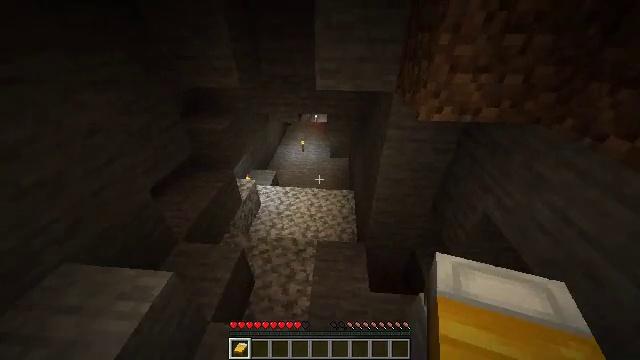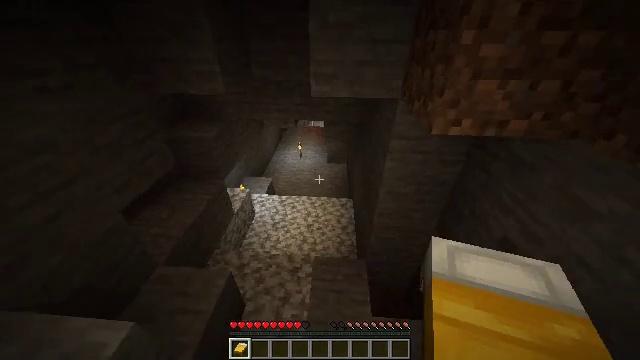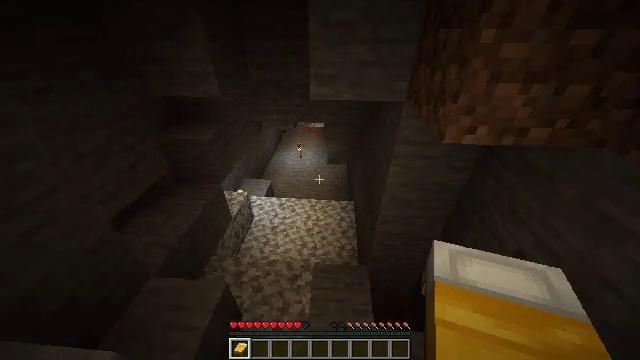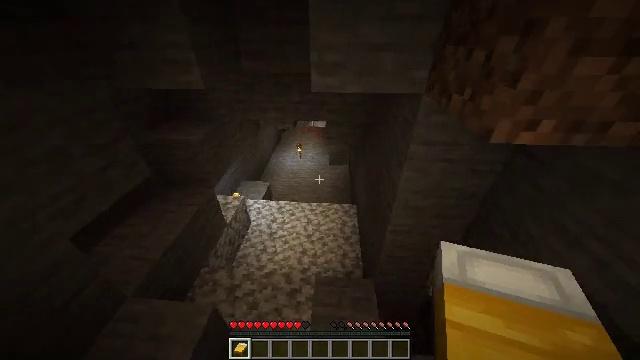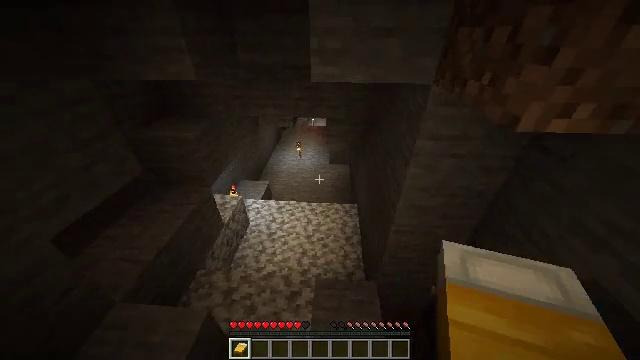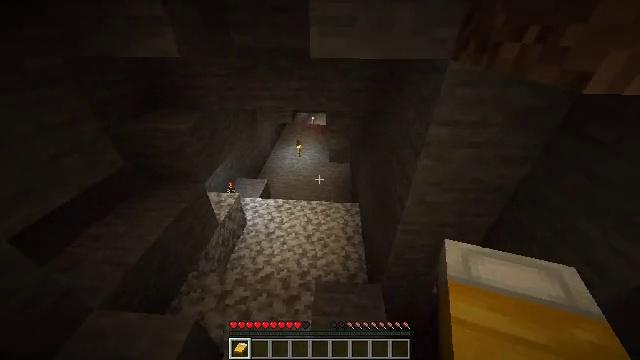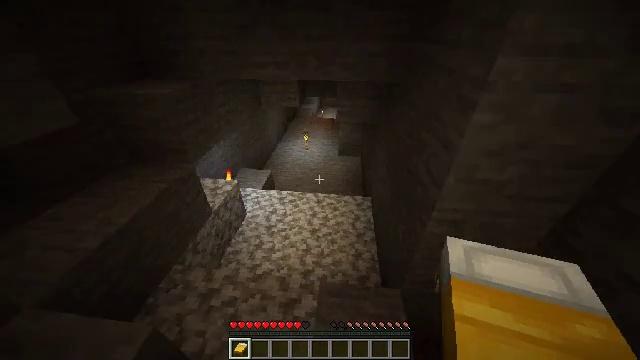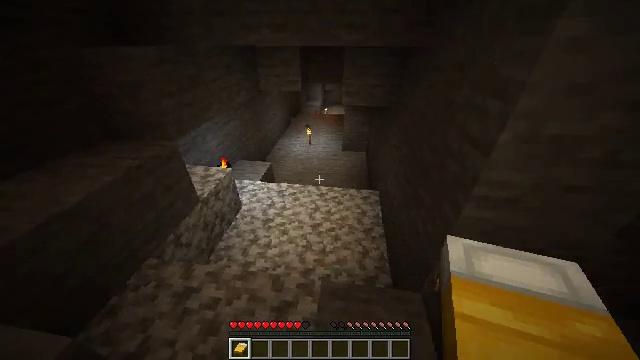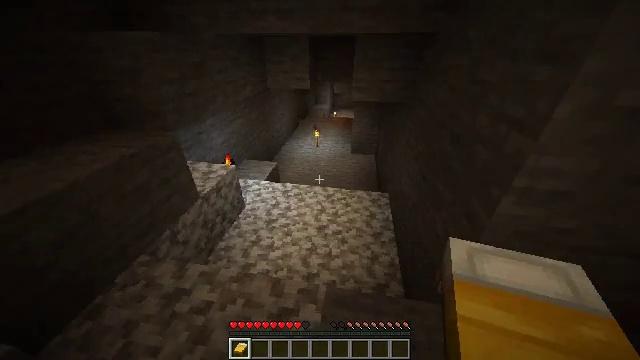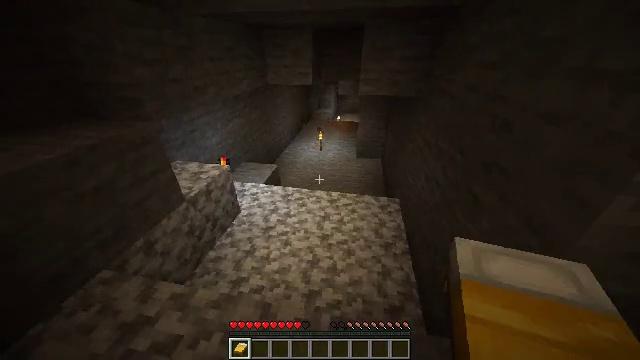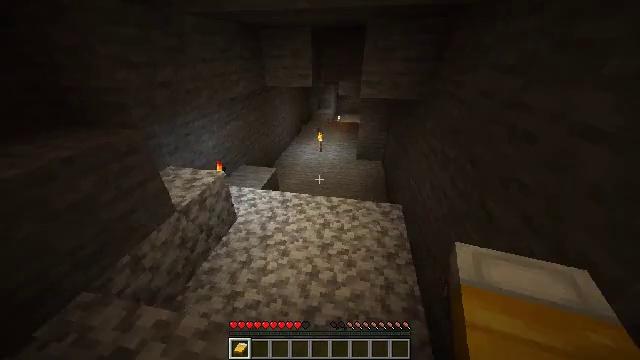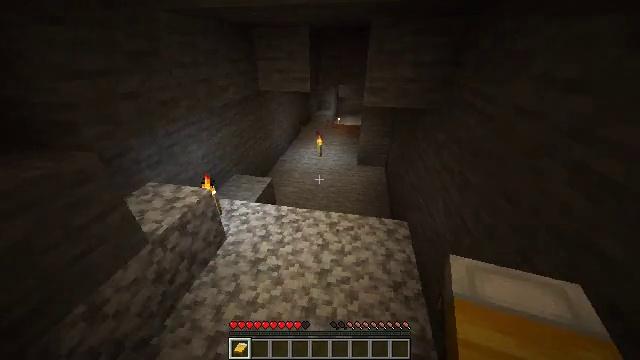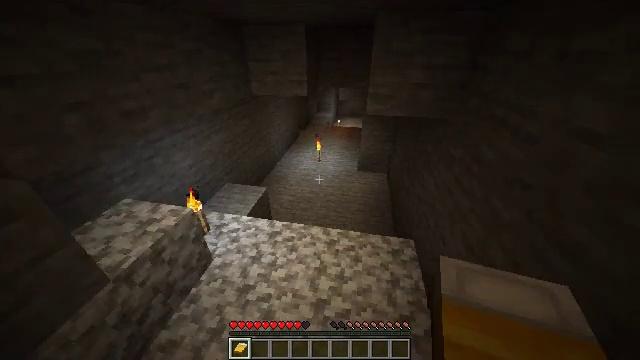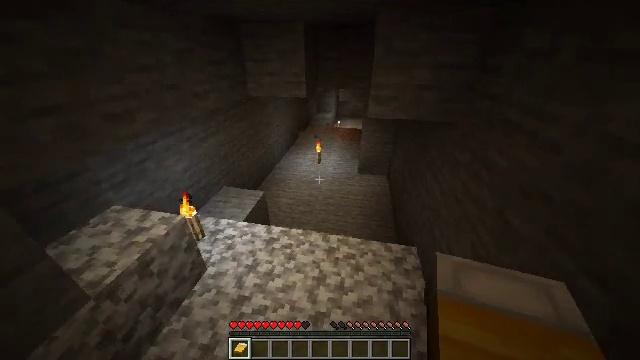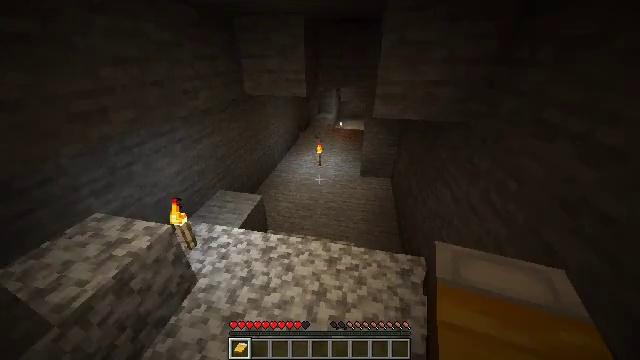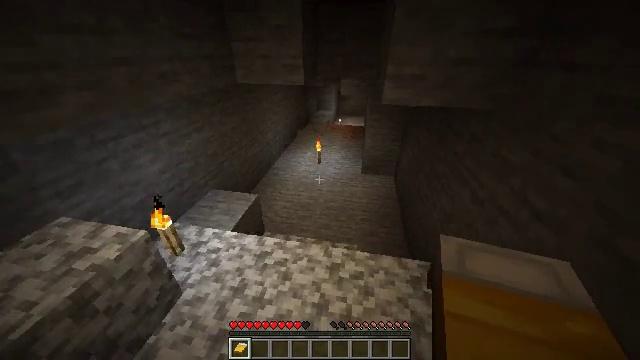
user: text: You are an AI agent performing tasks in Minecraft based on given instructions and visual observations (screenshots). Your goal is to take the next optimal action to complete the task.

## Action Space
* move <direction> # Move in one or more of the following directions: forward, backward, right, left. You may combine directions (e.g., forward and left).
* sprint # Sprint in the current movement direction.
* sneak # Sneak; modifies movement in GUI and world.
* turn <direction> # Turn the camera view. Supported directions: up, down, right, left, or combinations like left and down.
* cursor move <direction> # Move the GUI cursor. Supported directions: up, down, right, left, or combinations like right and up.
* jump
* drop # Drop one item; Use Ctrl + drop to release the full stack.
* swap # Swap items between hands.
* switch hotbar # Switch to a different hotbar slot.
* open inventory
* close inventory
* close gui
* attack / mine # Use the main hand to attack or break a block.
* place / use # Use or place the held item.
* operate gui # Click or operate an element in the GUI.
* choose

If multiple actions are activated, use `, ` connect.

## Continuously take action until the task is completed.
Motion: motion action
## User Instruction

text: Kill the slime.
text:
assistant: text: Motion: move forward, sprint
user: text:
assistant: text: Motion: move forward, sprint
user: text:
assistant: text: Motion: move forward, sprint
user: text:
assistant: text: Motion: move forward, sprint
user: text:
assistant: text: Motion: move forward, sprint
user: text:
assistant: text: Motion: move forward, sprint, turn left
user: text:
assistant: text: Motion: move forward, sprint, turn left
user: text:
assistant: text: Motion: move forward, sprint, turn left and up
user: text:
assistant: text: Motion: move forward, sprint, turn left and up
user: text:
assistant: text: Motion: move forward, sprint
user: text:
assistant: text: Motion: move forward, sprint
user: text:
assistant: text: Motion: move forward, sprint
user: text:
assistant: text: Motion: move forward, sprint
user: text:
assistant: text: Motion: move forward, sprint
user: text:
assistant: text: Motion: move forward, sprint
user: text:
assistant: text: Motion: move forward, sprint
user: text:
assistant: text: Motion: move forward, sprint
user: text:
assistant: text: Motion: move forward, sprint, turn right
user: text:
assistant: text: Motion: move forward, sprint, turn right and up
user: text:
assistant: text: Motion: move forward, sprint
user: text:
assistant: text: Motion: move forward, sprint
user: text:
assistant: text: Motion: move forward, sprint
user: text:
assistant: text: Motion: move forward, sprint
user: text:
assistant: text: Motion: move forward, sprint
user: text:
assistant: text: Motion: move forward, sprint
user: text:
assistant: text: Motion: move forward, sprint
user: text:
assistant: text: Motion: move forward, sprint
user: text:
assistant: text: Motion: move forward, sprint
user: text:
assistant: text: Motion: move forward, sprint
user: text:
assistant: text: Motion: move forward, sprint